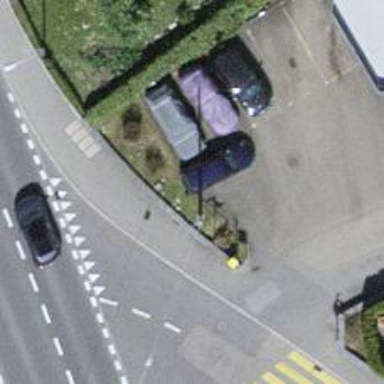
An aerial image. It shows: Post box is visible.